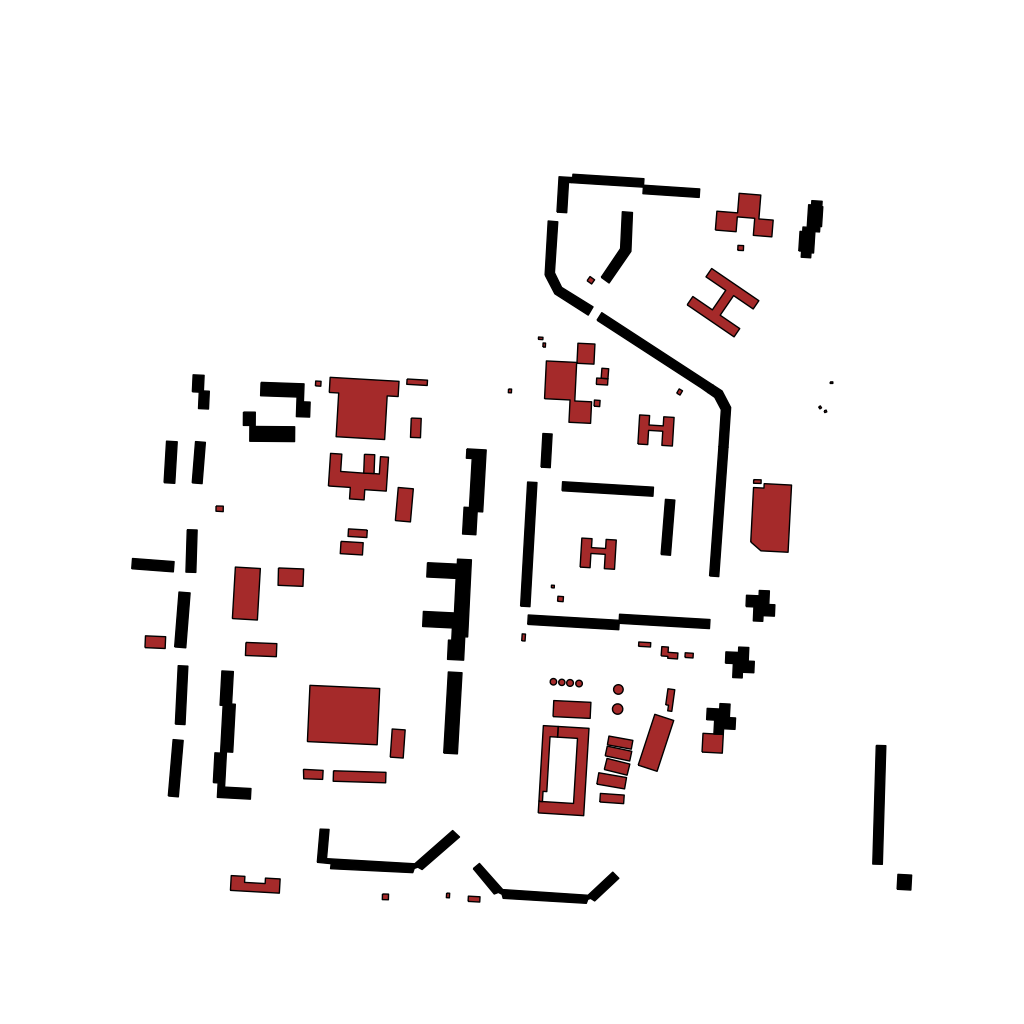
Tags: overhead vector_map, business, industrial, recreation, residential, special, modern, soviet, high_rise, individual_rise, low_rise, medium_rise, density_1, Building, Facility, 1.0 km²